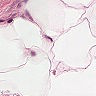
Metastatic tissue present: no